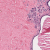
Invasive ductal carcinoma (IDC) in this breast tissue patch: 0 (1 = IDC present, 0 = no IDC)